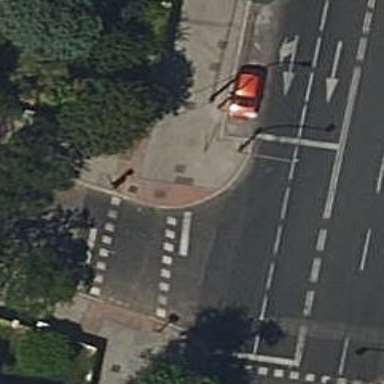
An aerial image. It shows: Road crossing with traffic signals.